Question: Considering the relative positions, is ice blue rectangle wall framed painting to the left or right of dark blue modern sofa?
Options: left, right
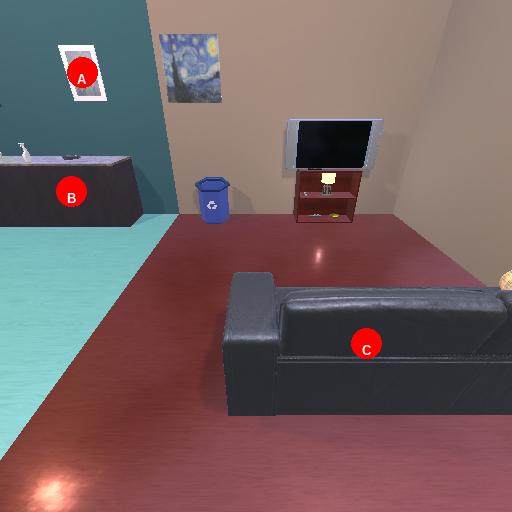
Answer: left